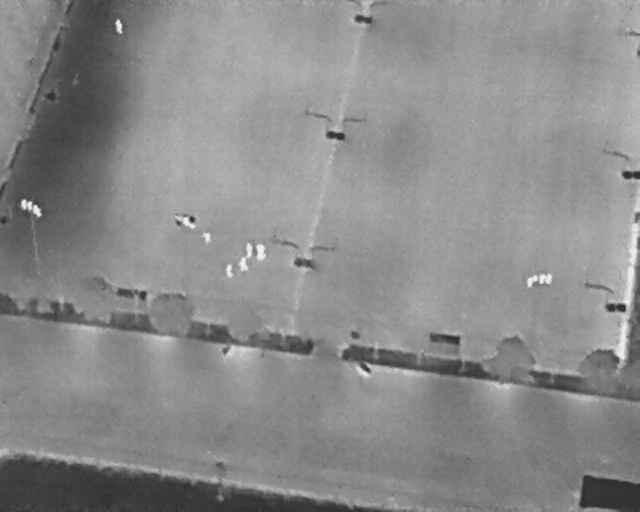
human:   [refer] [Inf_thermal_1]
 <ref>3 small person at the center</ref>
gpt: <box>[[31, 45, 33, 47, 2], [34, 52, 37, 53, 2], [37, 48, 40, 49, 2]]</box>

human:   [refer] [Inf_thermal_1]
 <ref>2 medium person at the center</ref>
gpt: <box>[[36, 50, 39, 52, 2], [39, 48, 42, 50, 2]]</box>